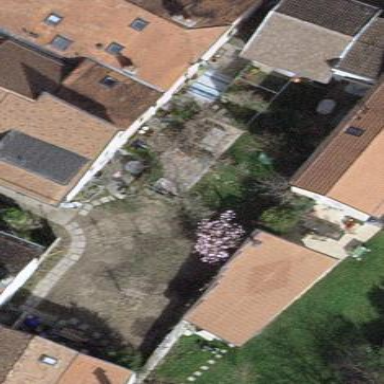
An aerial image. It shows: Garden enclosed by fence.